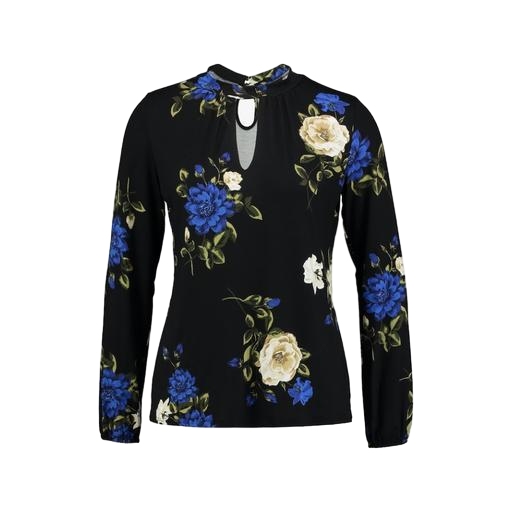
black petite printed mock-neck top only macy, black pussy-bow floral-print blouse, black floral-print top, white background